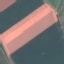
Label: AnnualCrop